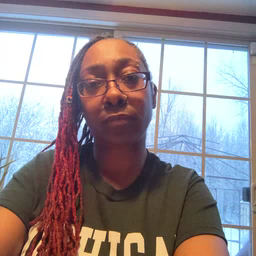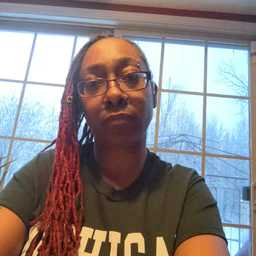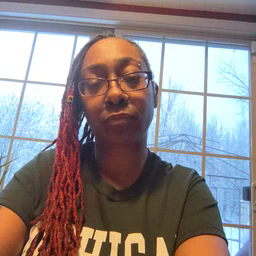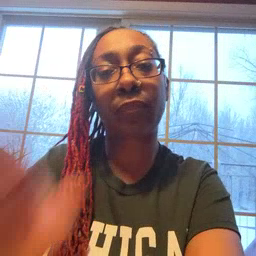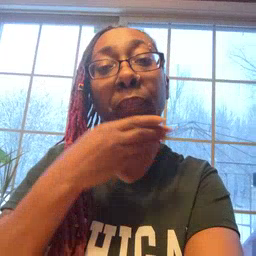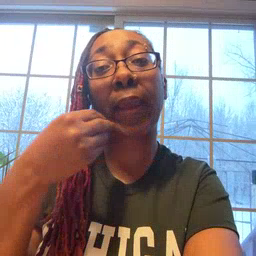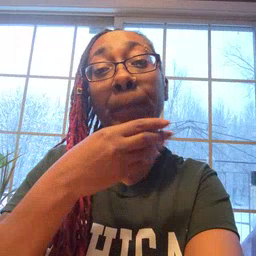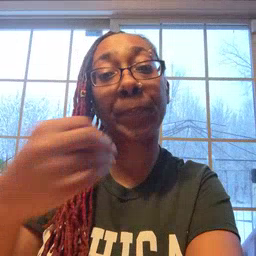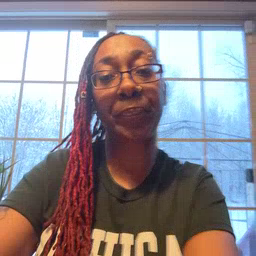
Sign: napkin